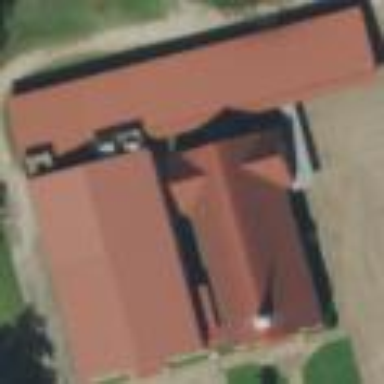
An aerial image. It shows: Building serving as place of worship.